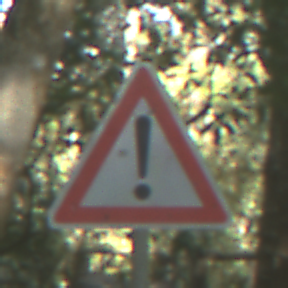
Verkehrszeichen: Gefahrenstelle
Umgebung: Outdoor, Nature
Tageszeit: Midday
Wetter: Clear
Licht: Natural
Jahreszeit: NotSpecified
Kontrast: LowContrast